Question: I am trying to show 'MBProgressHUD' on 'UIWebView'. I am trying to load an iframe in webview. My spinner shows when webview starts loading, but doesn't hide even though it goes to the breakpoint in the 'webView didFinishLoad()'.
Here is my code :
'''
class LiveViewController: UIViewController, UIWebViewDelegate {
@IBOutlet weak var liveWebView: UIWebView!
var spinnerActivity: MBProgressHUD! = nil
override func viewDidLoad() {
super.viewDidLoad()
liveWebView.delegate = self
let embededHTML = "<html><body><iframe src="" width="100%" height="500" frameborder="0" scrolling="no"></iframe></body></html>" //link removed
liveWebView.loadHTMLString(embededHTML, baseURL: nil)
}
public func webViewDidStartLoad(_ webView: UIWebView){
spinnerActivity = MBProgressHUD.showAdded(to: self.view, animated: true)
spinnerActivity.label.text = "Loading"
spinnerActivity.detailsLabel.text = "Please Wait!"
spinnerActivity.isUserInteractionEnabled = false
}
public func webViewDidFinishLoad(_ webView: UIWebView){
spinnerActivity.hide(animated: true)
}
public func webView(_ webView: UIWebView, didFailLoadWithError error: Error){
spinnerActivity.hide(animated: true)
}
}
'''
I noticed that webViewDidStartLoad and webViewDidFinishLoad is being called twice.
Please help me. The spinner is just not hiding.. I have used Xcode8 and Swift 3.
Edit :
I tried this but it doesn't work too :
'''
class LiveViewController: UIViewController, UIWebViewDelegate {
@IBOutlet weak var liveWebView: UIWebView!
var spinnerActivity: MBProgressHUD! = nil
override func viewDidLoad() {
super.viewDidLoad()
liveWebView.delegate = self
let embededHTML = "<html><body><iframe src="" width="100%" height="500" frameborder="0" scrolling="no"></iframe></body></html>" //link removed
liveWebView.loadHTMLString(embededHTML, baseURL: nil)
}
public func webViewDidStartLoad(_ webView: UIWebView){
MBProgressHUD.showAdded(to: self.view, animated: true)
}
public func webViewDidFinishLoad(_ webView: UIWebView){
MBProgressHUD.hide(for: self.view, animated: true)
}
public func webView(_ webView: UIWebView, didFailLoadWithError error: Error){
MBProgressHUD.hide(for: self.view, animated: true)
}
}
'''
See
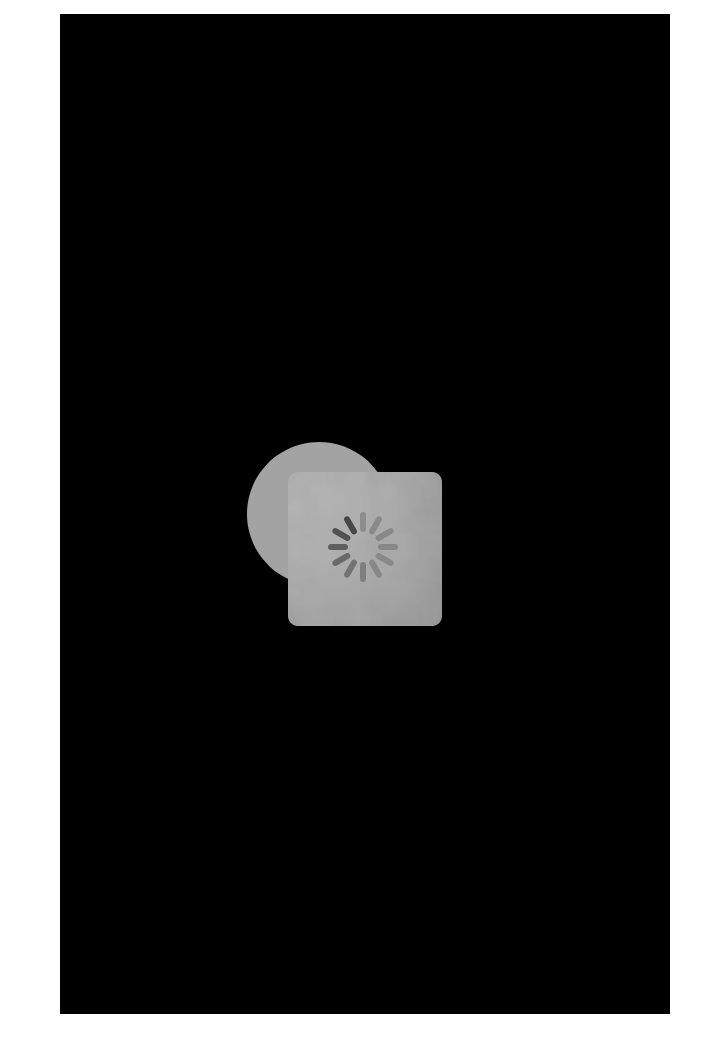
Answer: Try to replace your code by this :
'''
class LiveViewController: UIViewController, UIWebViewDelegate {
var isHudShow = false
@IBOutlet weak var liveWebView: UIWebView!
var spinnerActivity: MBProgressHUD! = nil
override func viewDidLoad() {
super.viewDidLoad()
liveWebView.delegate = self
let embededHTML = "<html><body><iframe src="" width="100%" height="500" frameborder="0" scrolling="no"></iframe></body></html>" //link removed
liveWebView.loadHTMLString(embededHTML, baseURL: nil)
}
public func webViewDidStartLoad(_ webView: UIWebView){
if isHudShow == false
{
MBProgressHUD.showAdded(to: self.view, animated: true)
isHudShow =true
}
}
public func webViewDidFinishLoad(_ webView: UIWebView){
MBProgressHUD.hide(for: self.view, animated: true)
}
public func webView(_ webView: UIWebView, didFailLoadWithError error: Error){
MBProgressHUD.hide(for: self.view, animated: true)
}
}
'''